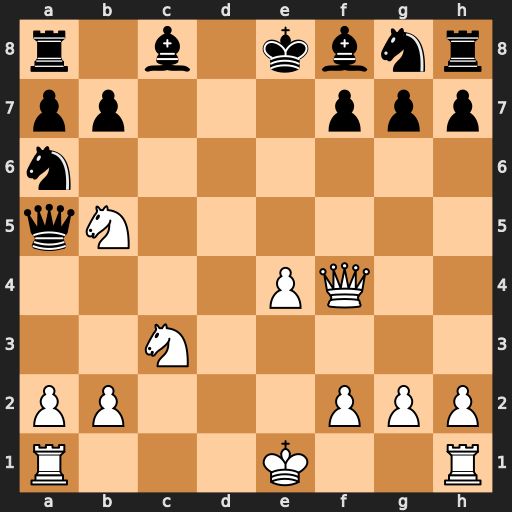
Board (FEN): r1b1kbnr/pp3ppp/n7/qN6/4PQ2/2N5/PP3PPP/R3K2R
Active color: w
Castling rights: KQkq
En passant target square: -
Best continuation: Qe5+ Be6 Nd6+ Bxd6 Qxa5